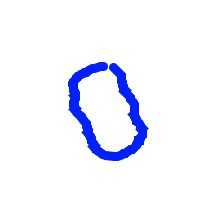
Shape: circle